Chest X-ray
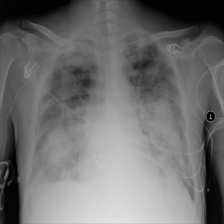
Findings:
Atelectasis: negative
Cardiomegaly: negative
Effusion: positive
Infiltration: negative
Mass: positive
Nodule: negative
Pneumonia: negative
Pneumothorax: negative
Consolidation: negative
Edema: negative
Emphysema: negative
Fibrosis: negative
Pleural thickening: negative
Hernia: negative